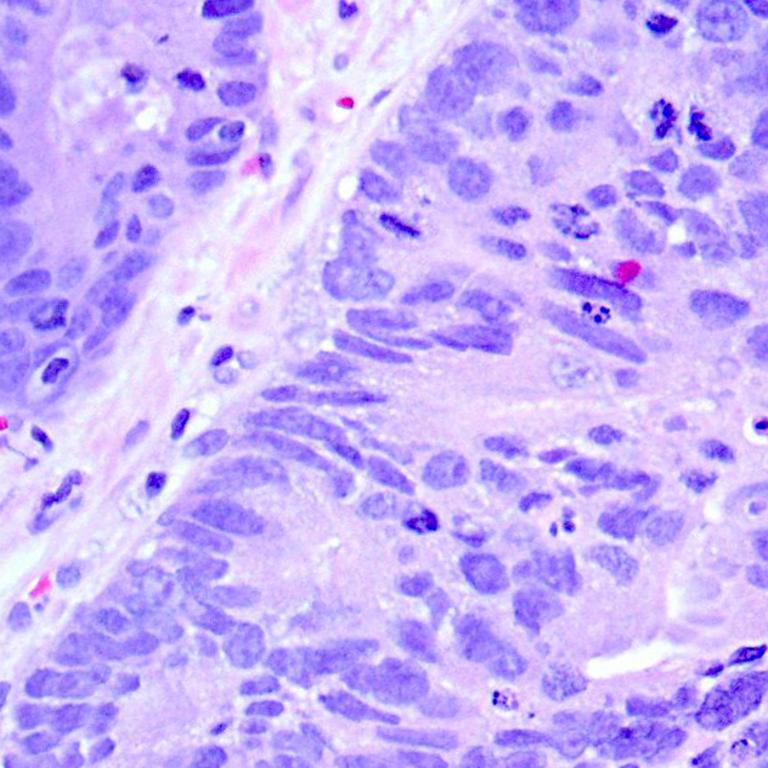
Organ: colon
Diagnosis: adenocarcinomas